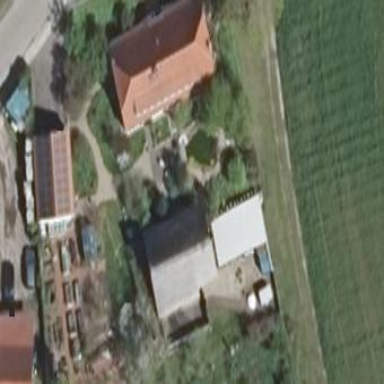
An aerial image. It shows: House with red half-hipped roof oriented along.